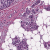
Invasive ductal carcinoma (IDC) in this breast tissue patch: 0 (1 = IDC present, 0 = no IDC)